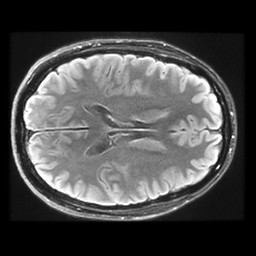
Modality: FLAIR
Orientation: axial
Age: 32
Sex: male
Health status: healthy
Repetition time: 12 s
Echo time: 0.09782 s